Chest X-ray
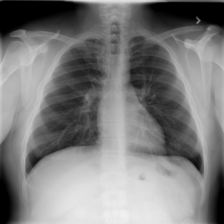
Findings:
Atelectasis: negative
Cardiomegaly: negative
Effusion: negative
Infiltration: negative
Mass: negative
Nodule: negative
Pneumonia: negative
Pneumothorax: negative
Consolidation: negative
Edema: negative
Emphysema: negative
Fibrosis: negative
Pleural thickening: negative
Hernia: negative